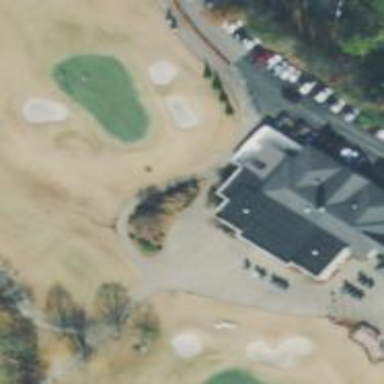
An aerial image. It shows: Path for golf carts.